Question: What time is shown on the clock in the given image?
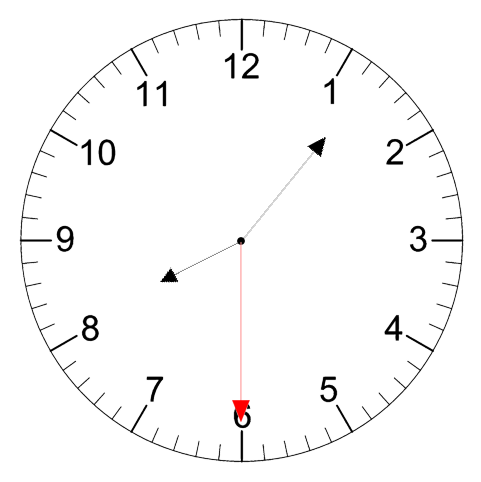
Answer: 08:06:30